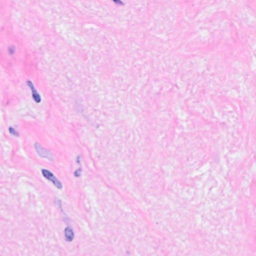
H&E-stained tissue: Breast